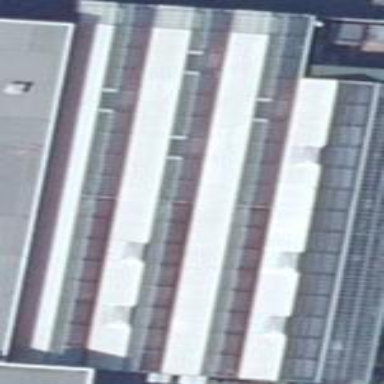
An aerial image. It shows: Commercial building.